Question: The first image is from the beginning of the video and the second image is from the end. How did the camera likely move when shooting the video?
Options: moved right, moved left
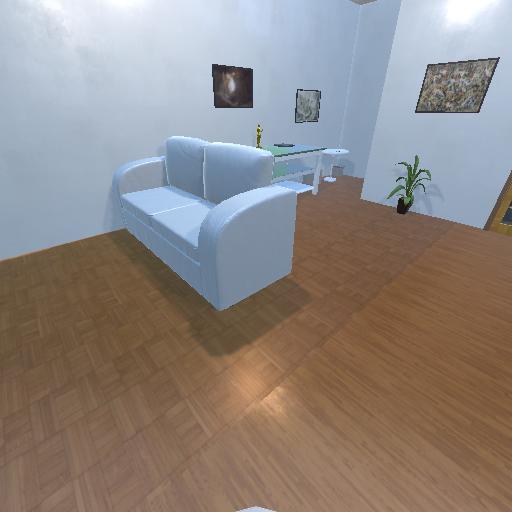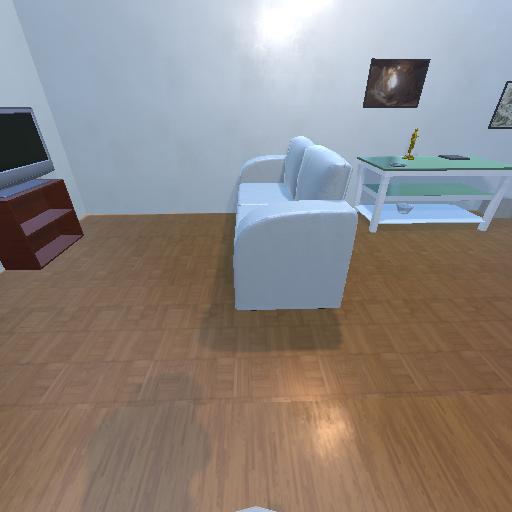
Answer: moved right